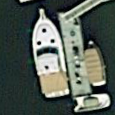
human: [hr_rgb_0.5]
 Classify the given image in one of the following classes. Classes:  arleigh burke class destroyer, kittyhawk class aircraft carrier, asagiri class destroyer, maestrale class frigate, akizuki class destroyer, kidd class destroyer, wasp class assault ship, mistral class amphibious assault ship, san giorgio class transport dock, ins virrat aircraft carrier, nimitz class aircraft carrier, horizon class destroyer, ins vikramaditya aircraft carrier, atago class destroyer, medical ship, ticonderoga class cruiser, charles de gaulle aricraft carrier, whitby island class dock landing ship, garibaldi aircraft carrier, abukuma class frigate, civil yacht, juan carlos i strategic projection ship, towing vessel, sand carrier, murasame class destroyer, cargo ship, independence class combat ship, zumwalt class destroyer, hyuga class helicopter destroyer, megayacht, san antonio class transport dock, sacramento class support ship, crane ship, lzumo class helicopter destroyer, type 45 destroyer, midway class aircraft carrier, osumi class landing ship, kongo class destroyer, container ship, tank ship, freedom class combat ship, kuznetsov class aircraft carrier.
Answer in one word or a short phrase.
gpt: Civil yacht